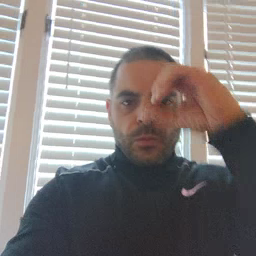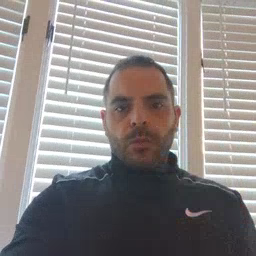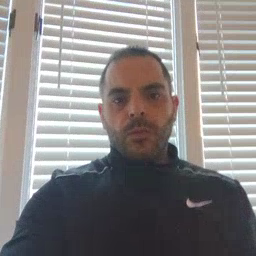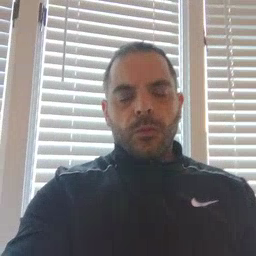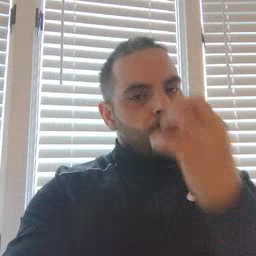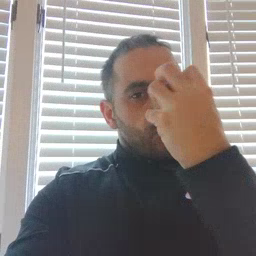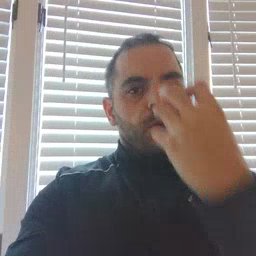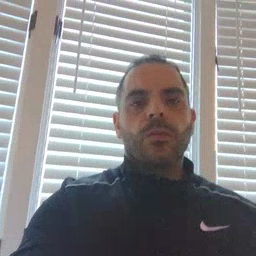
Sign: clown